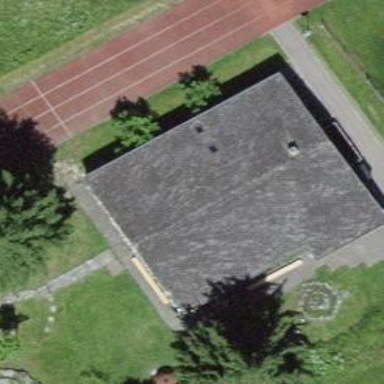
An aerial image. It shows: Gabled roof kindergarten building.